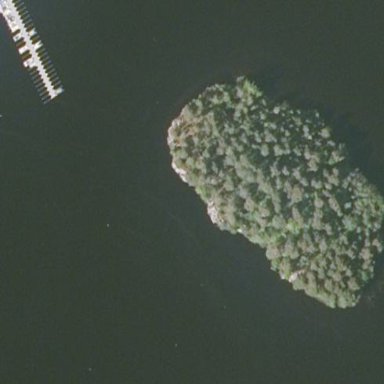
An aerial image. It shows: Islet.